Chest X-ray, AP view. Patient: 61 years old, sex M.
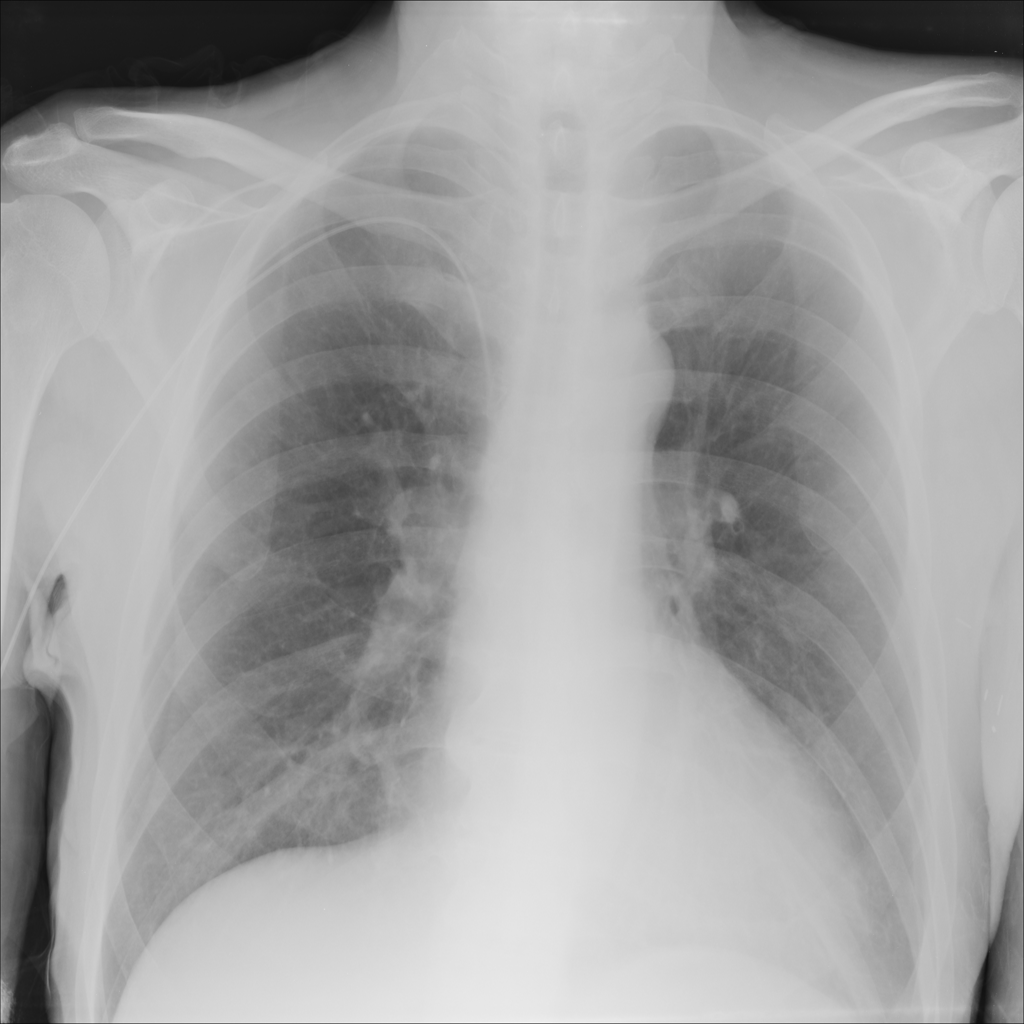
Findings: No Finding